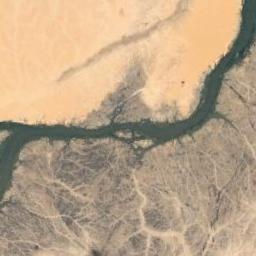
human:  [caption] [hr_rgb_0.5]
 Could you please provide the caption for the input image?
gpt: A winding turquoise river with brown desert on one side and yellow desert on the other .

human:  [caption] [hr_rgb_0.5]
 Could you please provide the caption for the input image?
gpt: The land rises and falls by the river .

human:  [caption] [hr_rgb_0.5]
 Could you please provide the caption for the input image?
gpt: The deep blue river goes through the wasteland and lots of dry tributary beds are on one side of the river .

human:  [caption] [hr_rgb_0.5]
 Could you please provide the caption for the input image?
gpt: The river goes through yellow bare land .

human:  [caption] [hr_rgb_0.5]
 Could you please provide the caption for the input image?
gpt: The river is in a yellow desert .